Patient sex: F
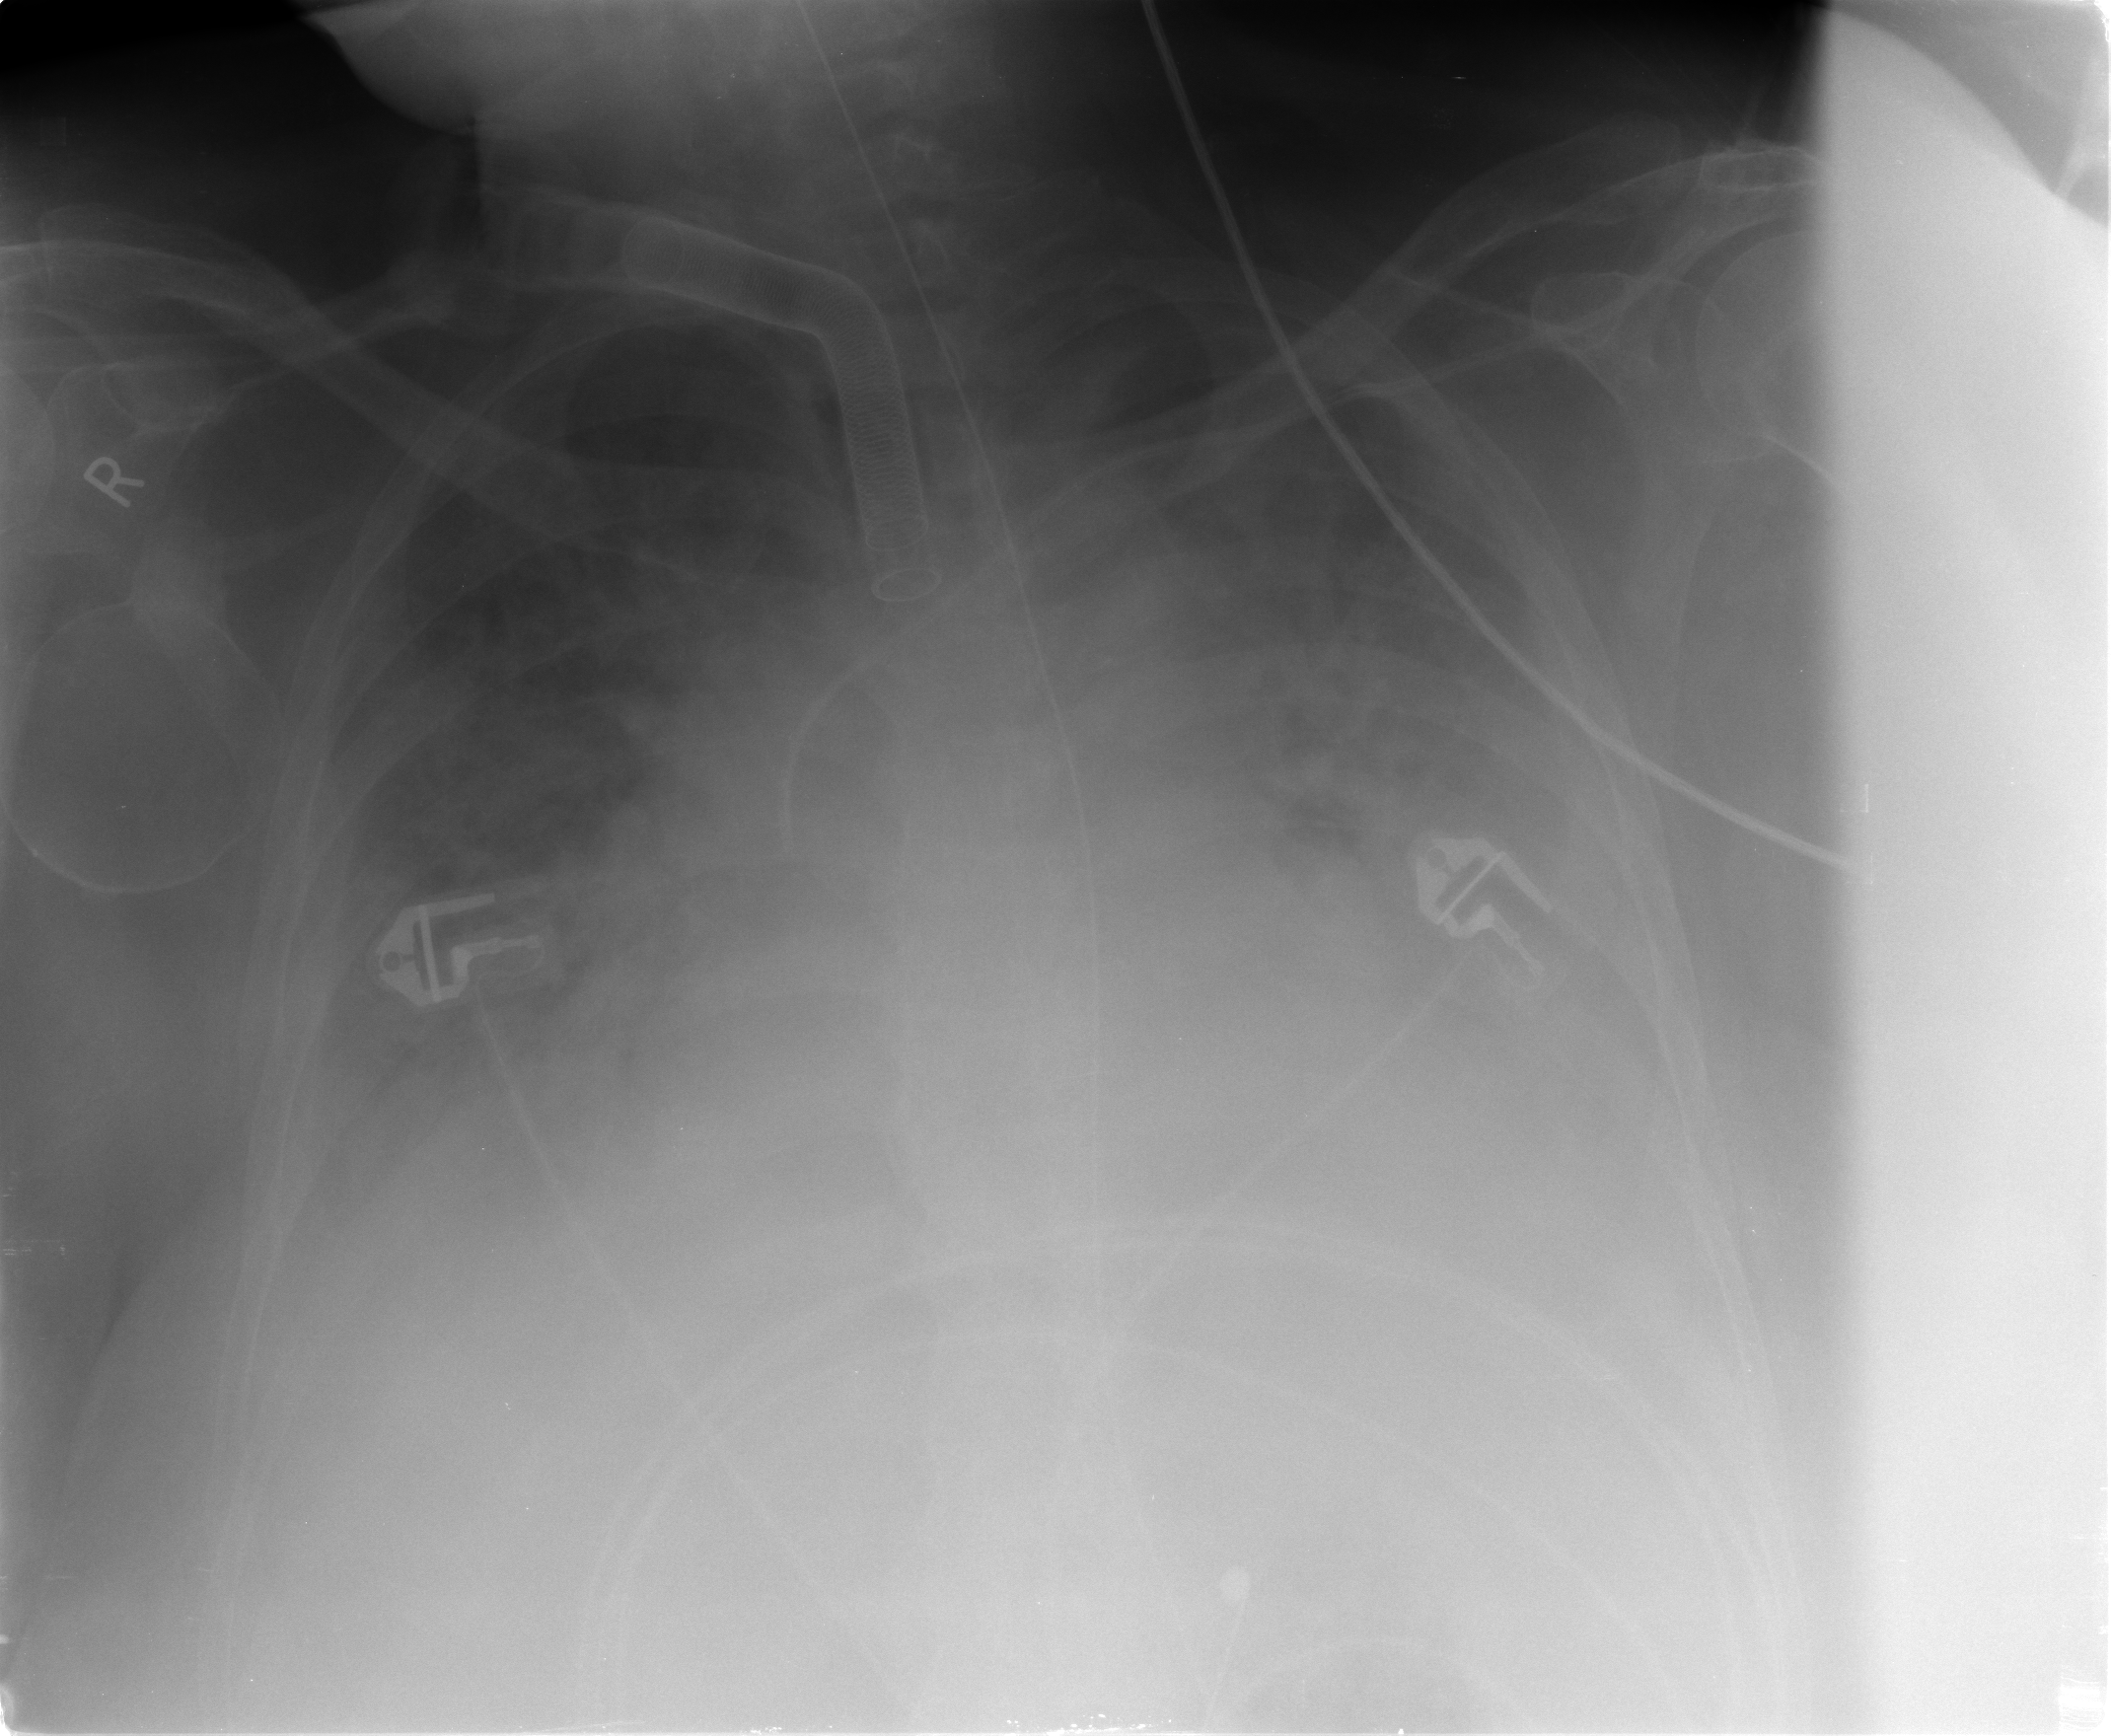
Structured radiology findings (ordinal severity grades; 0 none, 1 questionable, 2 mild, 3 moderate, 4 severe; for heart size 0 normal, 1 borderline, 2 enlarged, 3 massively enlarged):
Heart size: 2
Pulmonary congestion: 4
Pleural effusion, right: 2
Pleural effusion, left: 4
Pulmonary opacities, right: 3
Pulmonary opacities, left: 3
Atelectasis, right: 3
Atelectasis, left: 3